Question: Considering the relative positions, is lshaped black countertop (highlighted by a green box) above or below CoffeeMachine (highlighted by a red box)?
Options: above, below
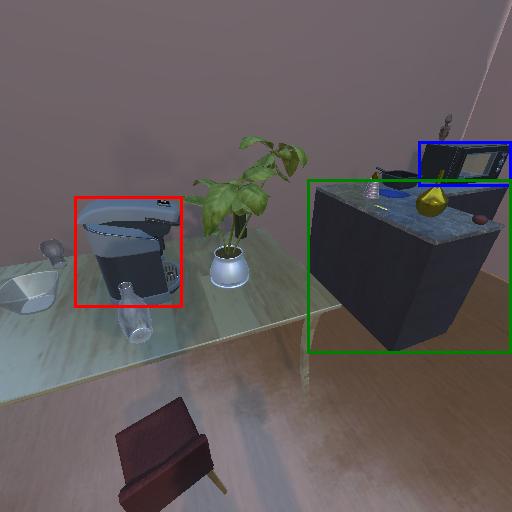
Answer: above